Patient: sex M, age 63
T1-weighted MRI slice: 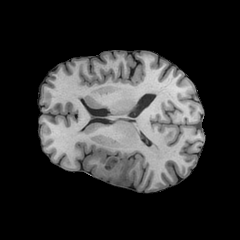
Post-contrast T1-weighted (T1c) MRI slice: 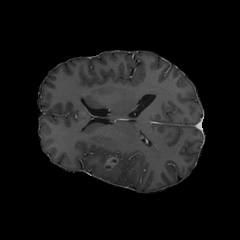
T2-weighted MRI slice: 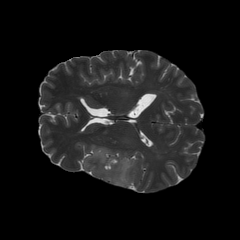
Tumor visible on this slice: yes
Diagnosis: Glioblastoma, IDH-wildtype
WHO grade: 4